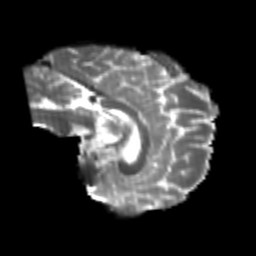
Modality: T2w
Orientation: sagittal
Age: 26
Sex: female
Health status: healthy
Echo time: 0.074 s